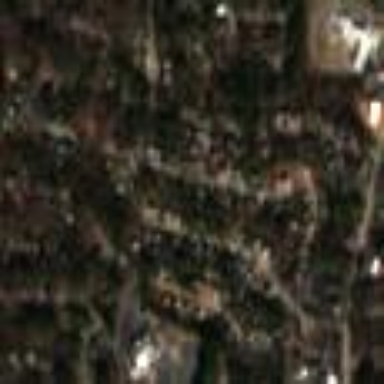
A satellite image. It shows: Residential area within neighborhood.